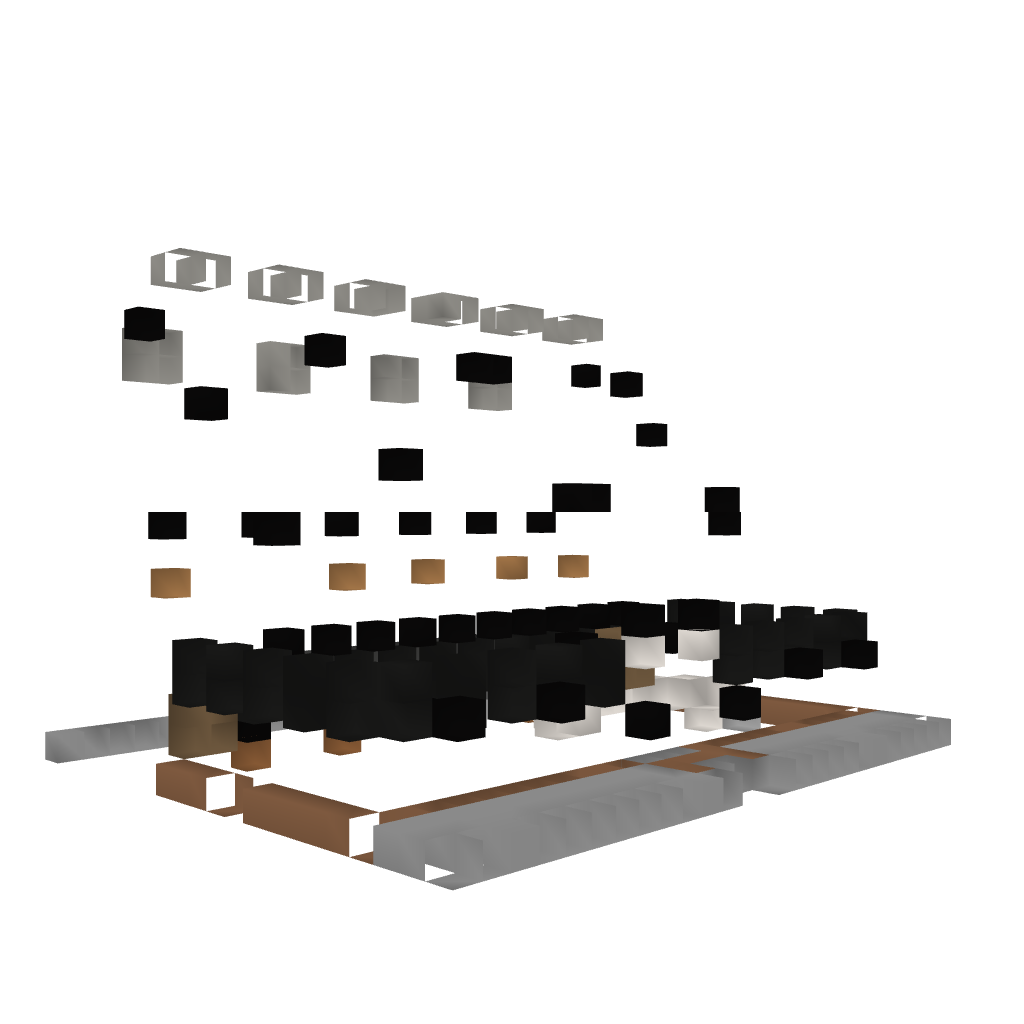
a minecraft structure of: Bank with Quartz